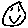
Label: smiley face